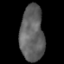
Tissue: lung
Cell type: Epithelial cells
Senescence score: 0.1793
Nuclear area (px): 1294
Mean DAPI intensity: 97.316